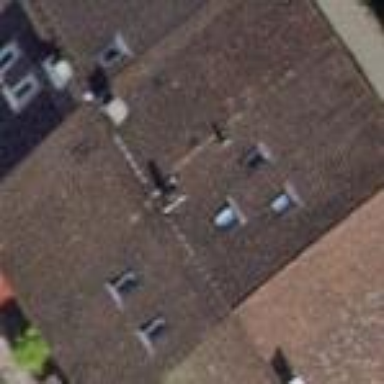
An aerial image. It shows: Terrace-style building with gabled roof.